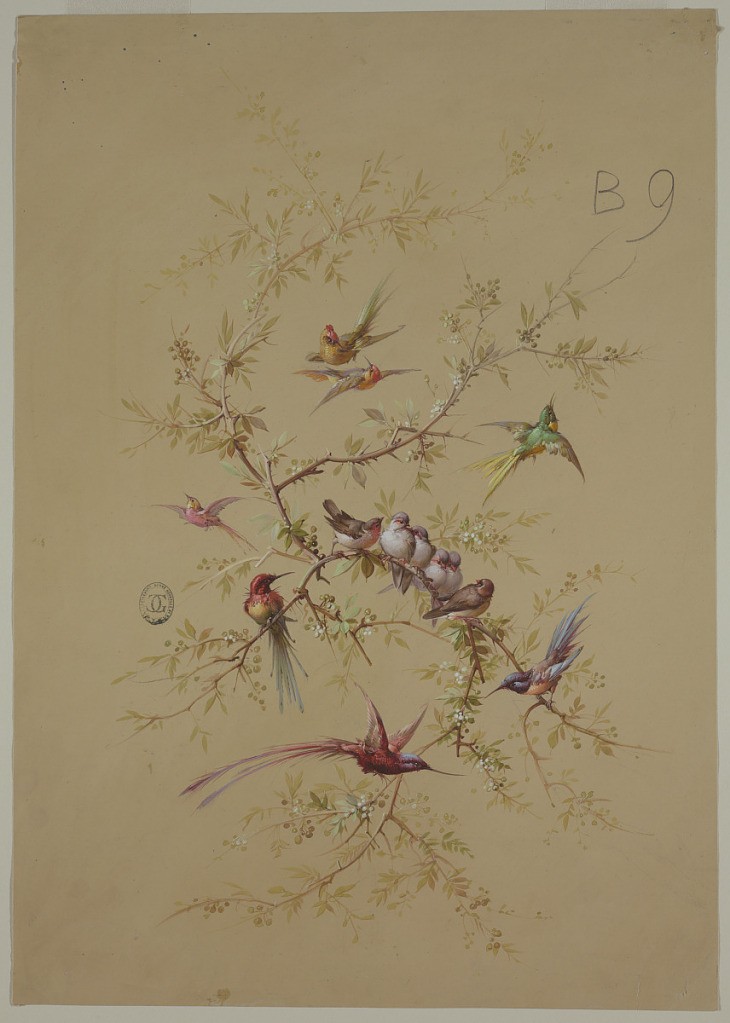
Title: Design for Wallpaper and Textile: Flowers and Birds
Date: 19th century
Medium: Brush and gouache on cream paper
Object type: Drawing
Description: Branches with foliage, berries and birds perched and flying around them. Composition organized in a vertical oval shape.